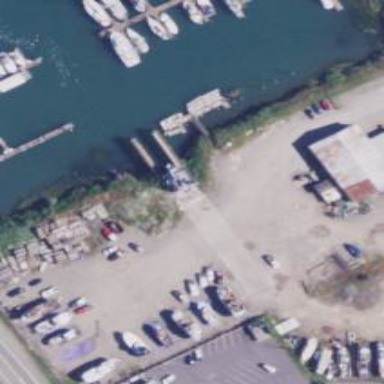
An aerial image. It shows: Pier designed for boat lift on the waterway.